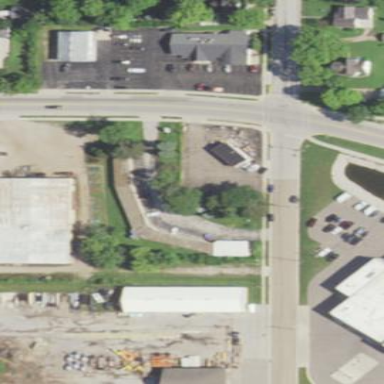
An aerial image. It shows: Motel building.